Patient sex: F
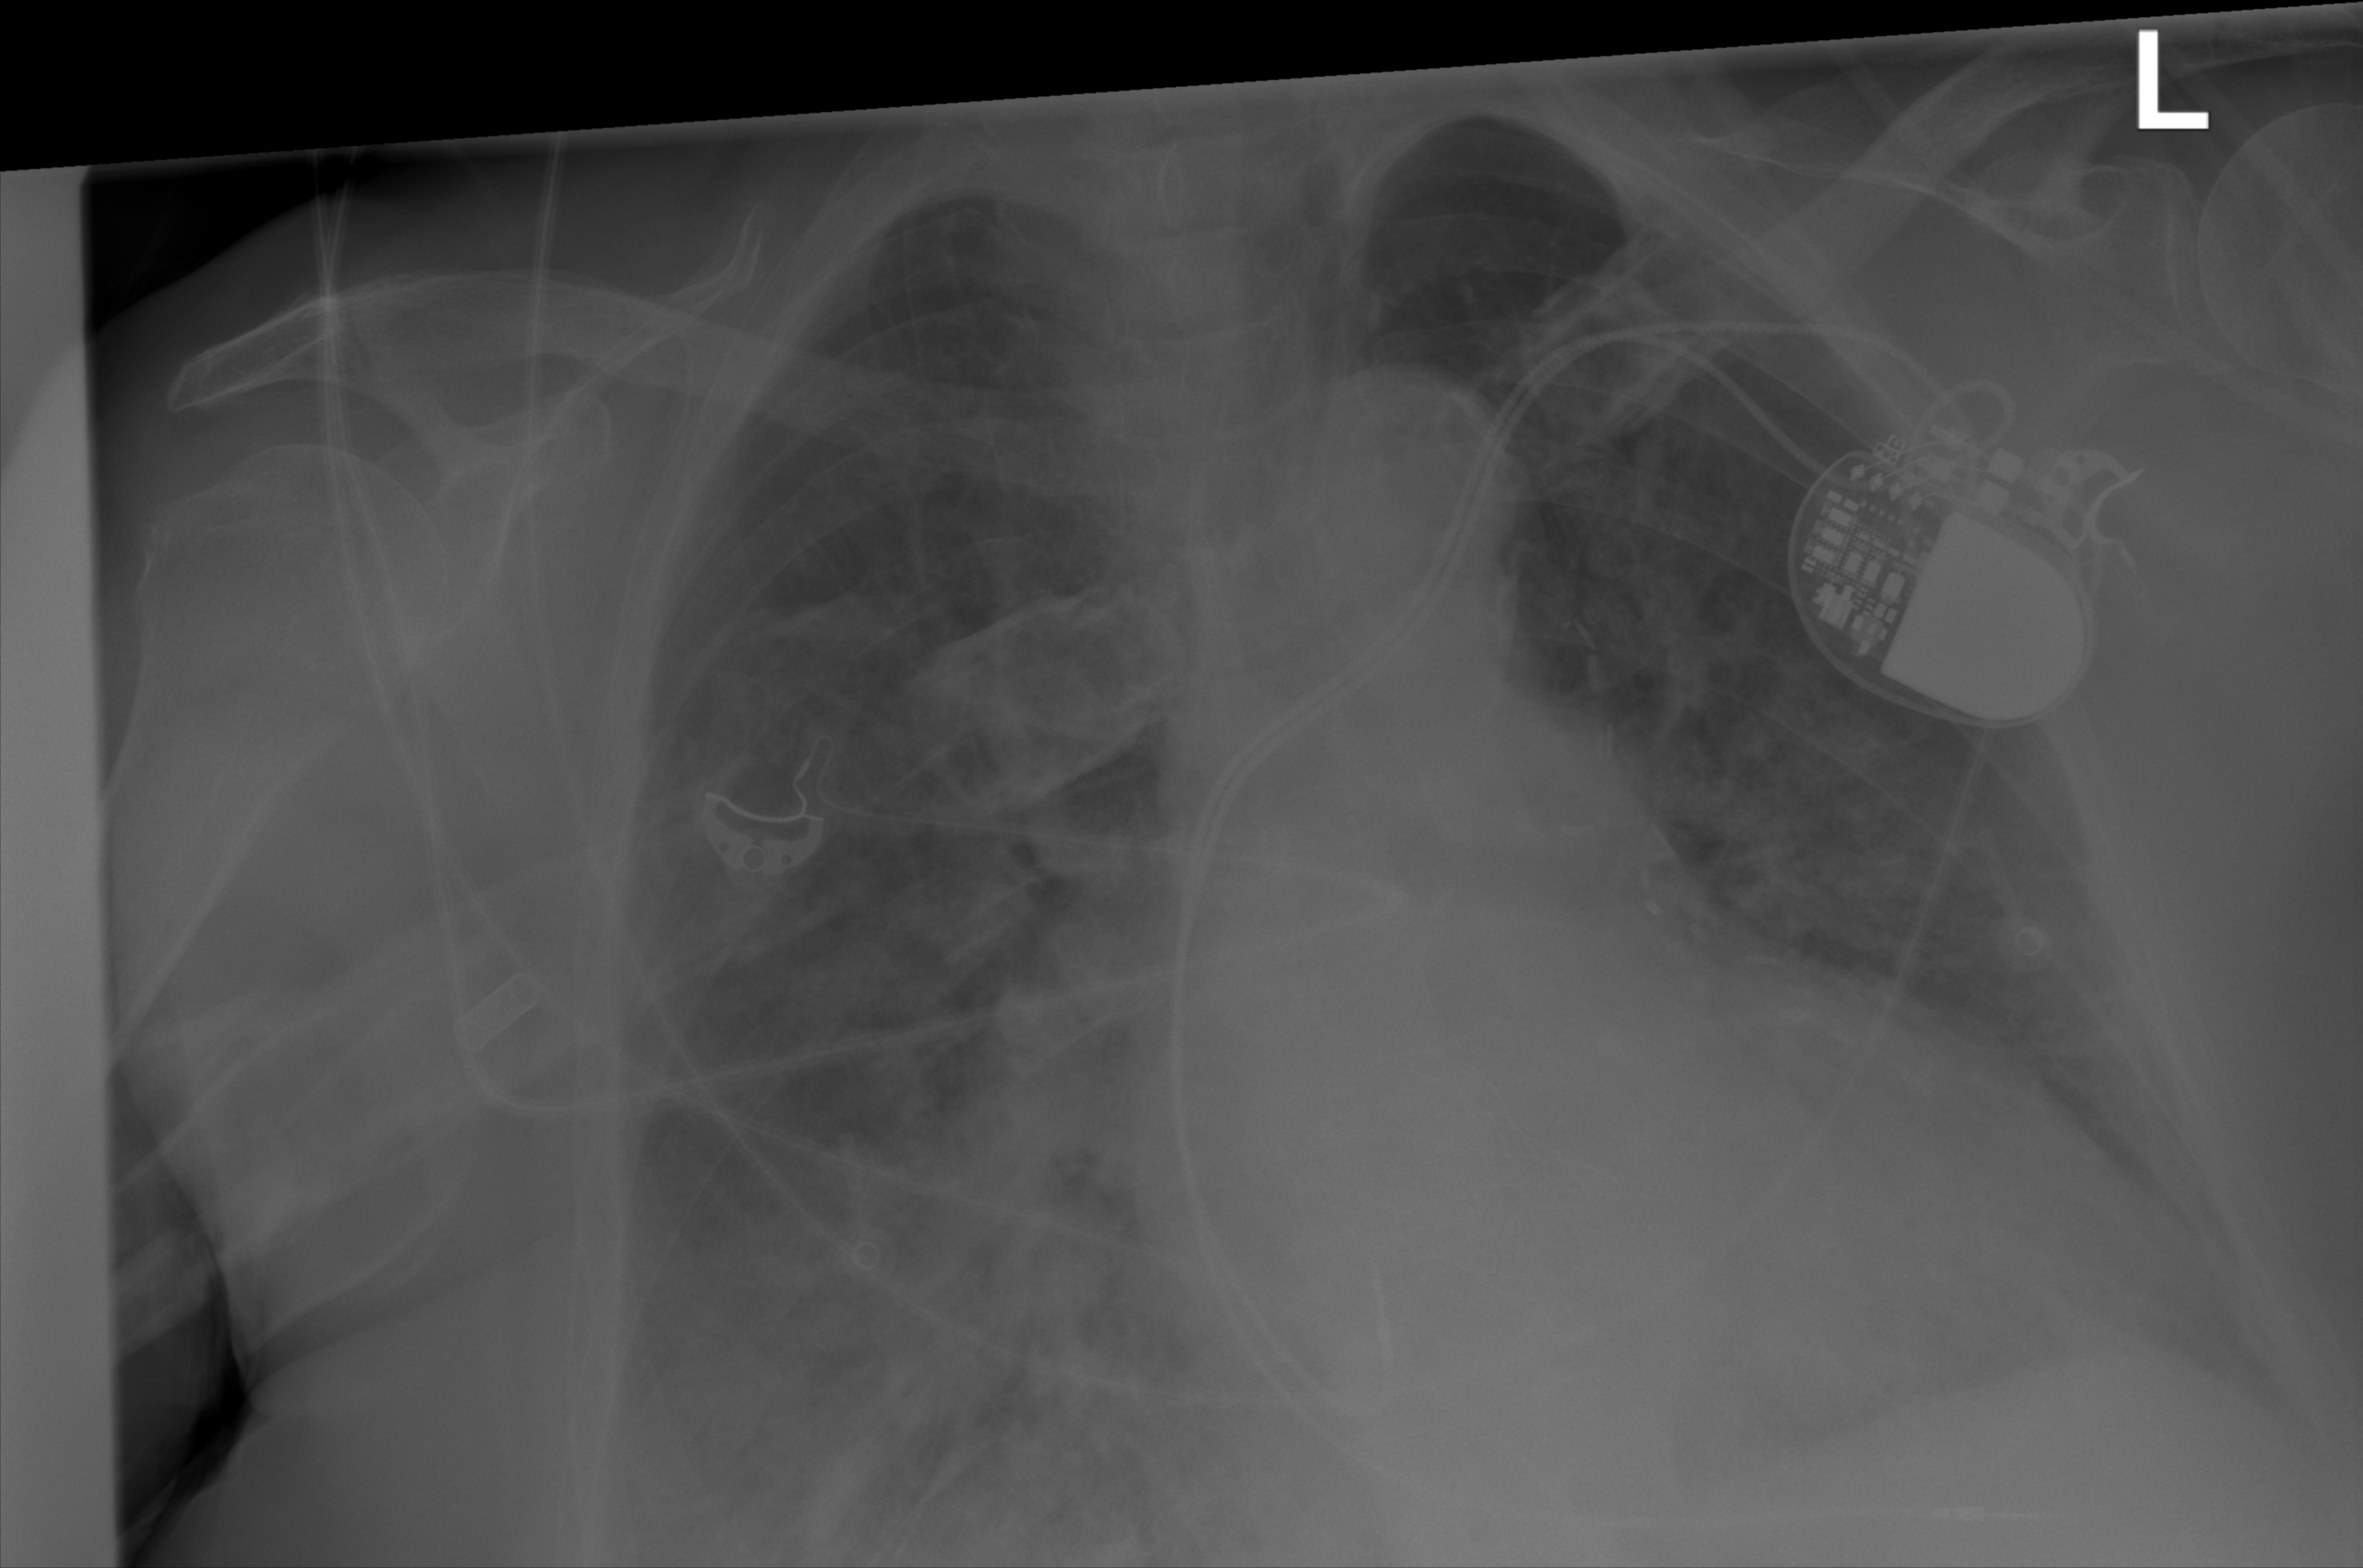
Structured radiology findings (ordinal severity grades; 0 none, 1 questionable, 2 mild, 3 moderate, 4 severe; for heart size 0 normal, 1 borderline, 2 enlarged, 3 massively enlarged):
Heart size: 2
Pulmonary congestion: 4
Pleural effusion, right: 2
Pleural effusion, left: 0
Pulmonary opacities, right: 2
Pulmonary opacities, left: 2
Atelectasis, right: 0
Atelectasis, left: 0